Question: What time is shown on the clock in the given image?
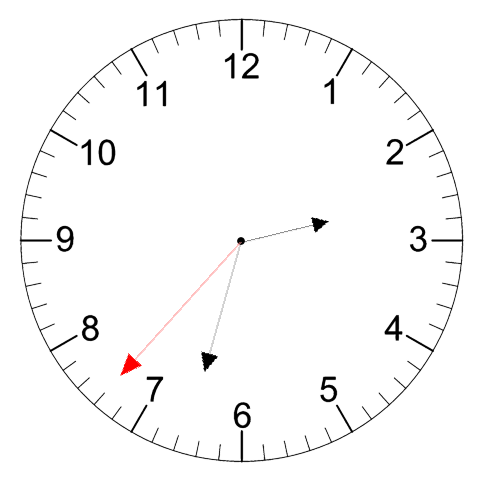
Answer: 02:32:37